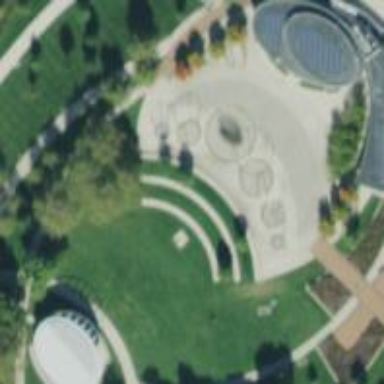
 Christmas-themed scene awaits."